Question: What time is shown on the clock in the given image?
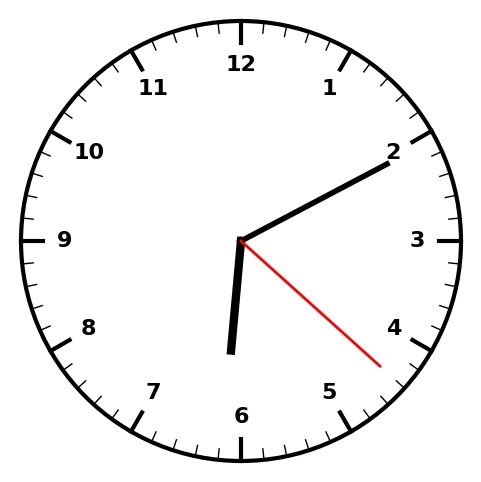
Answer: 06:10:22